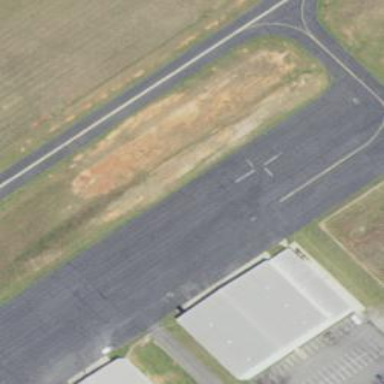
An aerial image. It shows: Apron at the airport.